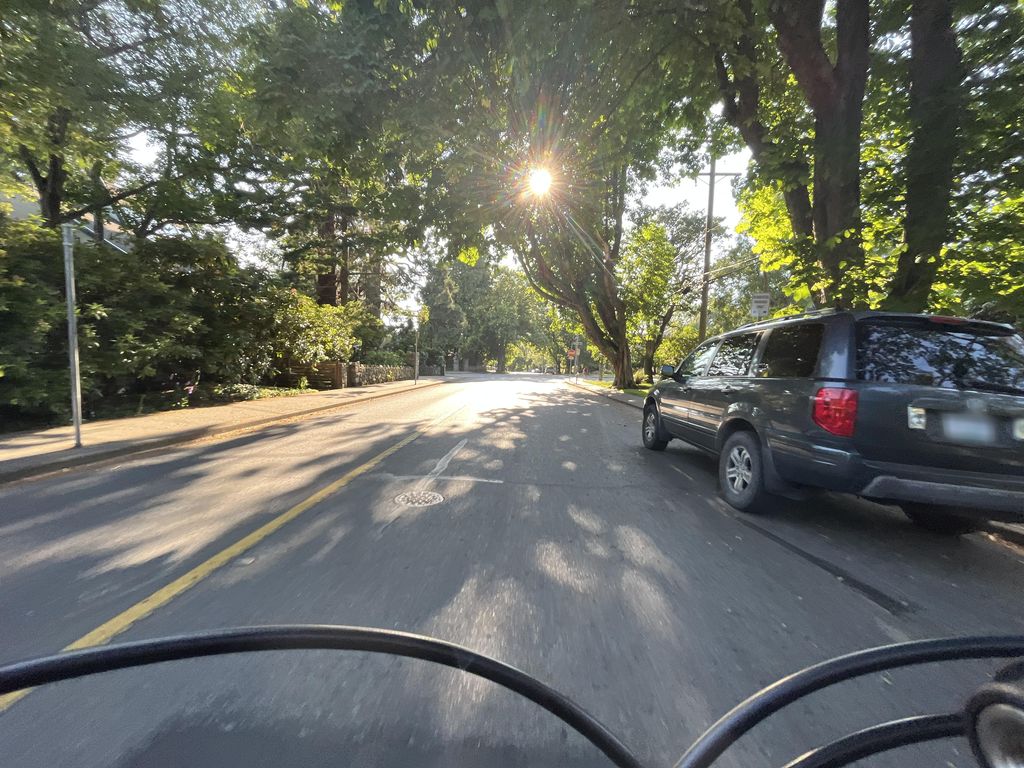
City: victoria